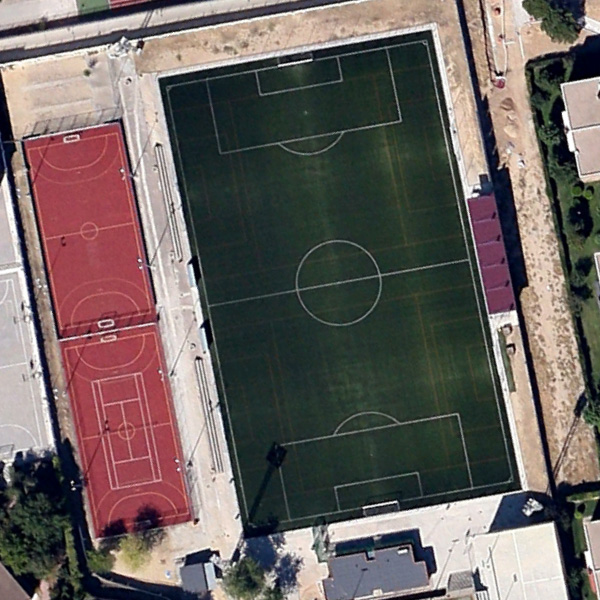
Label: Playground